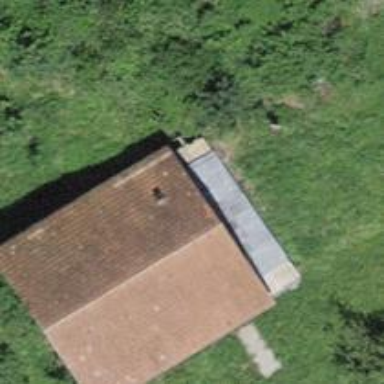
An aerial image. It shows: Barn.